Sex: M
Age: 66
Scanner: Avanto
Primary tumour origin: Unverified
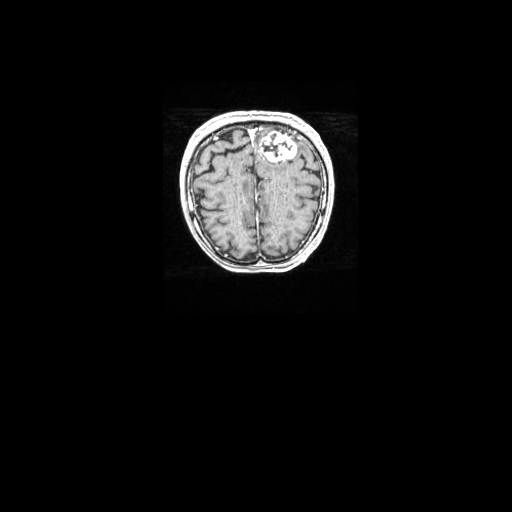
Segmented lesion volume (cc): 18.427
Number of lesion components: 1